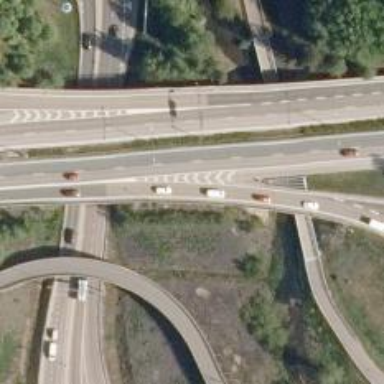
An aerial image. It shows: Asphalt motorway link.